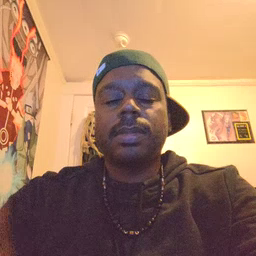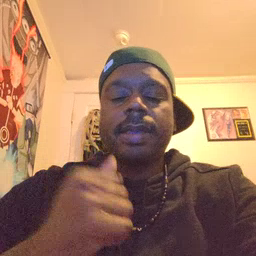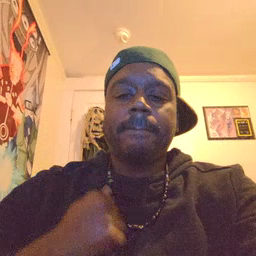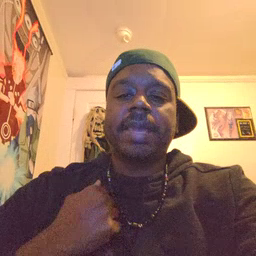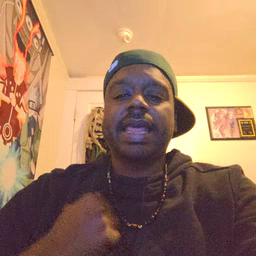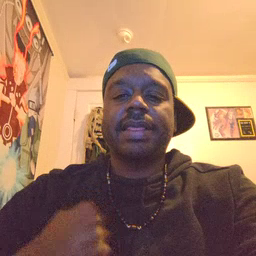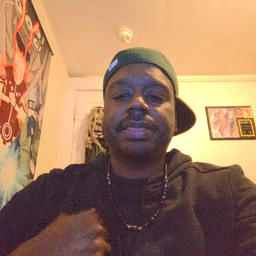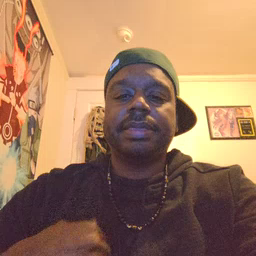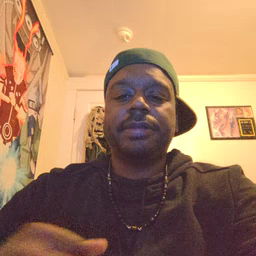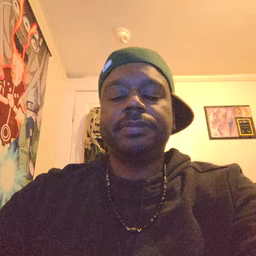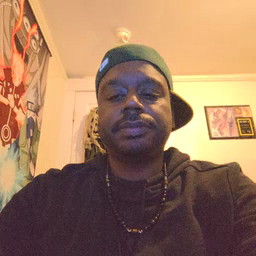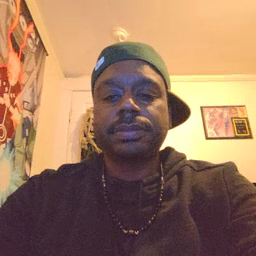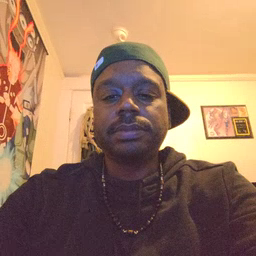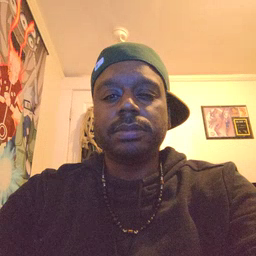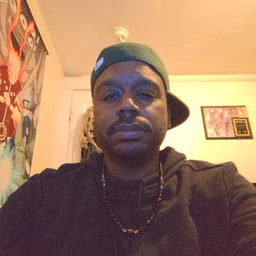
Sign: bath